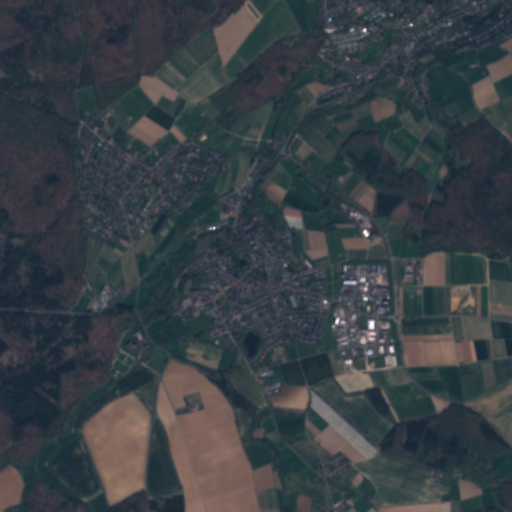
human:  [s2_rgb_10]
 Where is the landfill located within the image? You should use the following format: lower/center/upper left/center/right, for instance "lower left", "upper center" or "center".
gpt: The landfill is located in the center right of the image.
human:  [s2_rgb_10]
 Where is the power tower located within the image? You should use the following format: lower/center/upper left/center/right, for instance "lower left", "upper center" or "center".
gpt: The power tower is located in the lower right of the image.
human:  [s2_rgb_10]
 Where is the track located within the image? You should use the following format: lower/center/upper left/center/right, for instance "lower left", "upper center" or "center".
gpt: The track is located in the center left of the image.
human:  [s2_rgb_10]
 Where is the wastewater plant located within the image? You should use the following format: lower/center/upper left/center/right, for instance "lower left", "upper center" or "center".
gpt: The wastewater plant is located in the upper center of the image.
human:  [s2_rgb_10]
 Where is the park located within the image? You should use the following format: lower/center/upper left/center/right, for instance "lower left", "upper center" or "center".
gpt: There is no park in the image.